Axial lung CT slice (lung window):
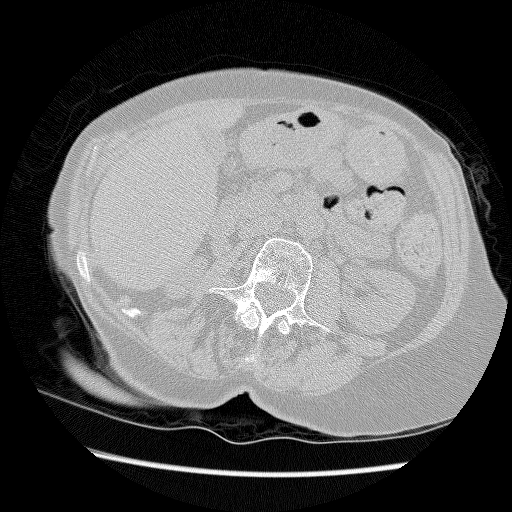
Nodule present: no